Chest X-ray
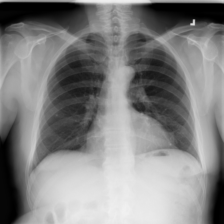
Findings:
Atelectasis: negative
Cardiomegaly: negative
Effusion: negative
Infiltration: negative
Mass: negative
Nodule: positive
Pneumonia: negative
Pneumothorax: negative
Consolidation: negative
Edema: negative
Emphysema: negative
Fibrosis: negative
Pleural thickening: negative
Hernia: negative